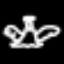
Label: angel